Question: Drop down-select populates with the correct data, but the output is always displayed outside of the table. What is wrong with my code? Any ideas/suggestions? Thanks in advance,
---

'''
<?php
$q = $_GET['q'];
$con = mysqli_connect('host','username','password','database');
if (!$con)
{
die('Could not connect: ' . mysqli_error($con));
}
mysqli_select_db($con,"ajax_demo");
$sql="SELECT * FROM timeSheet, timeSheetUsers WHERE timeSheet.userName=timeSheetUsers.userName AND timeSheet.userName= '".$q."' ORDER BY startTime ASC";
$result = mysqli_query($con,$sql);
echo "<table border ='1'>
<tr>
<th bgcolor='#F0E68C'>username</th>
<th bgcolor='#E0FFFF'>date</th>
<th bgcolor='#F0E68C'>starTime</th>
<th bgcolor='#E0FFFF'>endTime</th>
<th bgcolor='#F0E68C'>total</th>
</tr>";
echo "<br />
";
echo "<br />
";
echo "<br />
";
echo "<br />";
echo "<br />";
echo "<br />";
//
while($row = mysqli_fetch_array($result))
{
echo "<tr>";
echo "<tdbgcolor='#F0E68C'>" . $row['userName'] . "</td>";
echo "<tdbgcolor='#F0E68C'>" . $row['date'] . "</td>";
echo "<tdbgcolor='#F0E68C'>" . $row['startTime'] . "</td>";
echo "<tdbgcolor='#F0E68C'>" . $row['endTime'] . "</td>";
echo "<tdbgcolor='#F0E68C'>" . $row['total'] . "</td>";
echo "</tr>";
}
echo "</table>";
mysqli_close($con);
?>
'''
'''
<html>
<head>
<script type="text/javascript"
src="http://code.jquery.com/jquery-1.11.0.min.js"></script>
<script>
function showUser(str)
{
if (str=="")
{
document.getElementById("txtHint").innerHTML="";
return;
}
if (window.XMLHttpRequest)
{// code for IE7+, Firefox, Chrome, Opera, Safari
xmlhttp=new XMLHttpRequest();
}
else
{// code for IE6, IE5
xmlhttp=new ActiveXObject("Microsoft.XMLHTTP");
}
xmlhttp.onreadystatechange=function()
{
if (xmlhttp.readyState==4 && xmlhttp.status==200)
{
var txtHint = document.getElementById("txtHint");
$("#txtHint").css("display", "none");
$("#txtHint").fadeIn('slow');
txtHint.innerHTML=xmlhttp.responseText;
}
}
xmlhttp.open("GET","select.php?q="+str,true);
xmlhttp.send();
}
</script>
</head>
<body>
<?php
require "credentials.php";
try {
$database = "database";
$conn = new PDO("mysql:host=$hostname;dbname=$database", $username, $password);
echo "<p>Database Connection OK.<p>";
}
catch (PDOException $e) {
$conn->setArribute(PDO::ATT_ERRMODE, PDO::ERRMODE_EXCEPTION);
echo "Could not open database.";
}
echo "<form>";
echo "<select name='selStudentWorker' onChange='showUser(this.value)'>";
$sql = $conn->prepare("SELECT firstName, lastName, userName FROM timeSheetUsers ORDER BY firstName ASC");
if ($sql->execute(array(
$_SESSION['userName']
))) {
while ($row = $sql->fetch()) {
echo "<option value='".$row['userName']."' "."selected='selected'>" . $row['firstName'] . " " . $row['lastName'] . " (" . $row['userName'] . ")";
echo "</option>";
}
}
echo "</select>";
echo "</form>";
?>
</body>
</html>
'''
code based off of this --> <URL>
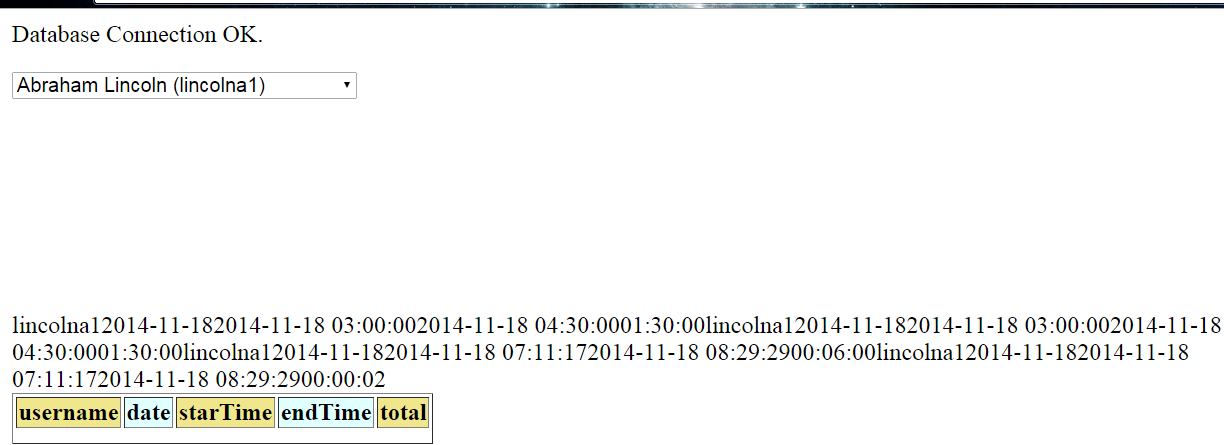
Answer: You have an error in your td tags:
'''
<tdbgcolor='#F0E68C'>
'''
Should be:
'''
<td bgcolor='#F0E68C'>
'''